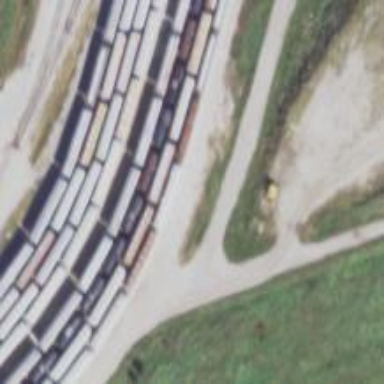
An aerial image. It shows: Railway spur service.